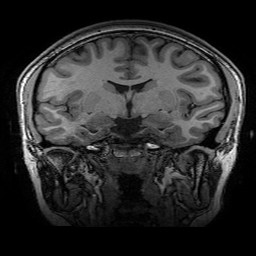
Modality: T1w
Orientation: sagittal
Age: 21
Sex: female
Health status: healthy